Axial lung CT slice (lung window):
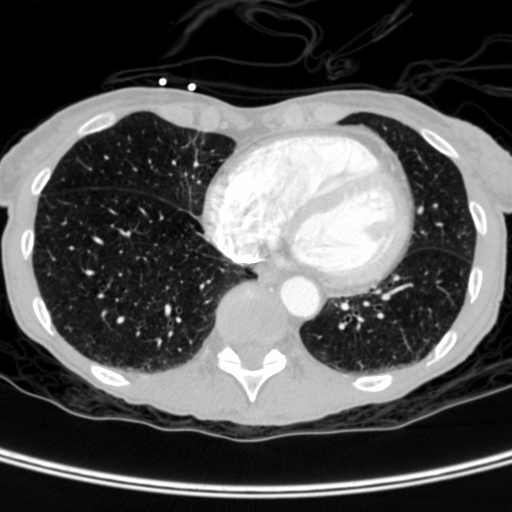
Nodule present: no